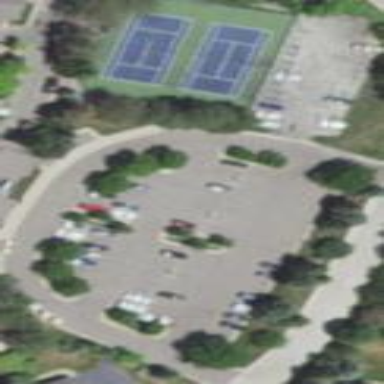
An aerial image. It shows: Parking area with surface.